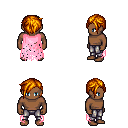
a pixel art fantasy rpg character, male body template, human, dark skin, pink tattered cape, metal pants, dark blonde pixie cut hairstyle, four views (front, back, left, right), 2x2 character sprite sheet, small pixel art, hard edges, no anti-aliasing